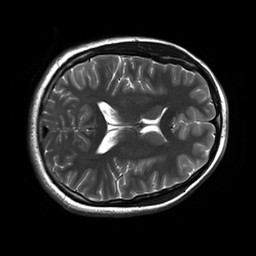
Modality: T2w
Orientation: axial
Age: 27
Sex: female
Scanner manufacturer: siemens
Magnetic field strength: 3 T
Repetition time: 8.53 s
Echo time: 0.091 s